Question: I used the all the codes correctly and my twitter connecting android app working fine. But when it shows up the sign in button, i clicked on this button several times but nothing happens. It loading and again coming back to the same page.!
please help me guys.! Thanks in advance..!!
My Main.java class given below :
'''
public class Main extends Activity {
// Constants
/**
* Register your here app https://dev.twitter.com/apps/new and get your
* consumer key and secret
* */
static String TWITTER_CONSUMER_KEY = "";
static String TWITTER_CONSUMER_SECRET = "";
// Preference Constants
static String PREFERENCE_NAME = "twitter_oauth";
static final String PREF_KEY_OAUTH_TOKEN = "oauth_token";
static final String PREF_KEY_OAUTH_SECRET = "oauth_token_secret";
static final String PREF_KEY_TWITTER_LOGIN = "isTwitterLogedIn";
static final String TWITTER_CALLBACK_URL = " OAuthTwitter://myTweet";
// Twitter oauth urls
static final String URL_TWITTER_AUTH = "auth_url";
static final String URL_TWITTER_OAUTH_VERIFIER = "oauth_verifier";
static final String URL_TWITTER_OAUTH_TOKEN = "oauth_token";
// Login button
Button btnLoginTwitter;
// Update status button
Button btnUpdateStatus;
// Logout button
Button btnLogoutTwitter;
// EditText for update
EditText txtUpdate;
// lbl update
TextView lblUpdate;
TextView lblUserName;
// Progress dialog
ProgressDialog pDialog;
// Twitter
private static Twitter twitter;
private static RequestToken requestToken;
// Shared Preferences
private static SharedPreferences mSharedPreferences;
// Internet Connection detector
private ConnectionDetector cd;
// Alert Dialog Manager
AlertDialogManager alert = new AlertDialogManager();
@Override
public void onCreate(Bundle savedInstanceState) {
super.onCreate(savedInstanceState);
setContentView(R.layout.main);
setRequestedOrientation(ActivityInfo.SCREEN_ORIENTATION_PORTRAIT);
cd = new ConnectionDetector(getApplicationContext());
// Check if Internet present
if (!cd.isConnectingToInternet()) {
// Internet Connection is not present
alert.showAlertDialog(Main.this, "Internet Connection Error",
"Please connect to working Internet connection", false);
// stop executing code by return
return;
}
// Check if twitter keys are set
if(TWITTER_CONSUMER_KEY.trim().length() == 0 || TWITTER_CONSUMER_SECRET.trim().length() == 0){
// Internet Connection is not present
alert.showAlertDialog(Main.this, "Twitter oAuth tokens", "Please set your twitter oauth tokens first!", false);
// stop executing code by return
return;
}
// All UI elements
btnLoginTwitter = (Button) findViewById(R.id.btnLoginTwitter);
btnUpdateStatus = (Button) findViewById(R.id.btnUpdateStatus);
btnLogoutTwitter = (Button) findViewById(R.id.btnLogoutTwitter);
txtUpdate = (EditText) findViewById(R.id.txtUpdateStatus);
lblUpdate = (TextView) findViewById(R.id.lblUpdate);
lblUserName = (TextView) findViewById(R.id.lblUserName);
// Shared Preferences
mSharedPreferences = getApplicationContext().getSharedPreferences(
"MyPref", 0);
/**
* Twitter login button click event will call loginToTwitter() function
* */
btnLoginTwitter.setOnClickListener(new View.OnClickListener() {
@Override
public void onClick(View arg0) {
// Call login twitter function
loginToTwitter();
}
});
/**
* Button click event to Update Status, will call updateTwitterStatus()
* function
* */
btnUpdateStatus.setOnClickListener(new View.OnClickListener() {
@Override
public void onClick(View v) {
// Call update status function
// Get the status from EditText
String status = txtUpdate.getText().toString();
// Check for blank text
if (status.trim().length() > 0) {
// update status
new updateTwitterStatus().execute(status);
} else {
// EditText is empty
Toast.makeText(getApplicationContext(),
"Please enter status message", Toast.LENGTH_SHORT)
.show();
}
}
});
/**
* Button click event for logout from twitter
* */
btnLogoutTwitter.setOnClickListener(new View.OnClickListener() {
@Override
public void onClick(View arg0) {
// Call logout twitter function
logoutFromTwitter();
}
});
/** This if conditions is tested once is
* redirected from twitter page. Parse the uri to get oAuth
* Verifier
* */
if (!isTwitterLoggedInAlready()) {
Uri uri = getIntent().getData();
if (uri != null && uri.toString().startsWith(TWITTER_CALLBACK_URL)) {
// oAuth verifier
String verifier = uri
.getQueryParameter(URL_TWITTER_OAUTH_VERIFIER);
try {
// Get the access token
AccessToken accessToken = twitter.getOAuthAccessToken(
requestToken, verifier);
// Shared Preferences
Editor e = mSharedPreferences.edit();
// After getting access token, access token secret
// store them in application preferences
e.putString(PREF_KEY_OAUTH_TOKEN, accessToken.getToken());
e.putString(PREF_KEY_OAUTH_SECRET,
accessToken.getTokenSecret());
// Store login status - true
e.putBoolean(PREF_KEY_TWITTER_LOGIN, true);
e.commit(); // save changes
Log.e("Twitter OAuth Token", "> " + accessToken.getToken());
// Hide login button
btnLoginTwitter.setVisibility(View.GONE);
// Show Update Twitter
lblUpdate.setVisibility(View.VISIBLE);
txtUpdate.setVisibility(View.VISIBLE);
btnUpdateStatus.setVisibility(View.VISIBLE);
btnLogoutTwitter.setVisibility(View.VISIBLE);
// Getting user details from twitter
// For now i am getting his name only
long userID = accessToken.getUserId();
User user = twitter.showUser(userID);
String username = user.getName();
// Displaying in xml ui
lblUserName.setText(Html.fromHtml("<b>Welcome " + username + "</b>"));
} catch (Exception e) {
// Check log for login errors
Log.e("Twitter Login Error", "> " + e.getMessage());
}
}
}
}
/**
* Function to login twitter
* */
private void loginToTwitter() {
// Check if already logged in
if (!isTwitterLoggedInAlready()) {
ConfigurationBuilder builder = new ConfigurationBuilder();
builder.setOAuthConsumerKey(TWITTER_CONSUMER_KEY);
builder.setOAuthConsumerSecret(TWITTER_CONSUMER_SECRET);
Configuration configuration = builder.build();
TwitterFactory factory = new TwitterFactory(configuration);
twitter = factory.getInstance();
try {
requestToken = twitter
.getOAuthRequestToken(TWITTER_CALLBACK_URL);
this.startActivity(new Intent(Intent.ACTION_VIEW, Uri
.parse(requestToken.getAuthenticationURL())));
} catch (TwitterException e) {
e.printStackTrace();
}
} else {
// user already logged into twitter
Toast.makeText(getApplicationContext(),
"Already Logged into twitter", Toast.LENGTH_LONG).show();
}
}
/**
* Function to update status
* */
class updateTwitterStatus extends AsyncTask<String, String, String> {
/**
* Before starting background thread Show Progress Dialog
* */
@Override
protected void onPreExecute() {
super.onPreExecute();
pDialog = new ProgressDialog(Main.this);
pDialog.setMessage("Updating to twitter...");
pDialog.setIndeterminate(false);
pDialog.setCancelable(false);
pDialog.show();
}
/**
* getting Places JSON
* */
protected String doInBackground(String... args) {
Log.d("Tweet Text", "> " + args[0]);
String status = args[0];
try {
ConfigurationBuilder builder = new ConfigurationBuilder();
builder.setOAuthConsumerKey(TWITTER_CONSUMER_KEY);
builder.setOAuthConsumerSecret(TWITTER_CONSUMER_SECRET);
// Access Token
String access_token = mSharedPreferences.getString(PREF_KEY_OAUTH_TOKEN, "");
// Access Token Secret
String access_token_secret = mSharedPreferences.getString(PREF_KEY_OAUTH_SECRET, "");
AccessToken accessToken = new AccessToken(access_token, access_token_secret);
Twitter twitter = new TwitterFactory(builder.build()).getInstance(accessToken);
// Update status
twitter4j.Status response = twitter.updateStatus(status);
Log.d("Status", "> " + response.getText());
} catch (TwitterException e) {
// Error in updating status
Log.d("Twitter Update Error", e.getMessage());
}
return null;
}
/**
* After completing background task Dismiss the progress dialog and show
* the data in UI Always use runOnUiThread(new Runnable()) to update UI
* from background thread, otherwise you will get error
* **/
protected void onPostExecute(String file_url) {
// dismiss the dialog after getting all products
pDialog.dismiss();
// updating UI from Background Thread
runOnUiThread(new Runnable() {
@Override
public void run() {
Toast.makeText(getApplicationContext(),
"Status tweeted successfully", Toast.LENGTH_SHORT)
.show();
// Clearing EditText field
txtUpdate.setText("");
}
});
}
}
/**
* Function to logout from twitter
* It will just clear the application shared preferences
* */
private void logoutFromTwitter() {
// Clear the shared preferences
Editor e = mSharedPreferences.edit();
e.remove(PREF_KEY_OAUTH_TOKEN);
e.remove(PREF_KEY_OAUTH_SECRET);
e.remove(PREF_KEY_TWITTER_LOGIN);
e.commit();
// After this take the appropriate action
// I am showing the hiding/showing buttons again
// You might not needed this code
btnLogoutTwitter.setVisibility(View.GONE);
btnUpdateStatus.setVisibility(View.GONE);
txtUpdate.setVisibility(View.GONE);
lblUpdate.setVisibility(View.GONE);
lblUserName.setText("");
lblUserName.setVisibility(View.GONE);
btnLoginTwitter.setVisibility(View.VISIBLE);
}
/**
* Check user already logged in your application using twitter Login flag is
* fetched from Shared Preferences
* */
private boolean isTwitterLoggedInAlready() {
// return twitter login status from Shared Preferences
return mSharedPreferences.getBoolean(PREF_KEY_TWITTER_LOGIN, false);
}
protected void onResume() {
super.onResume();
}
'''
The image given below.

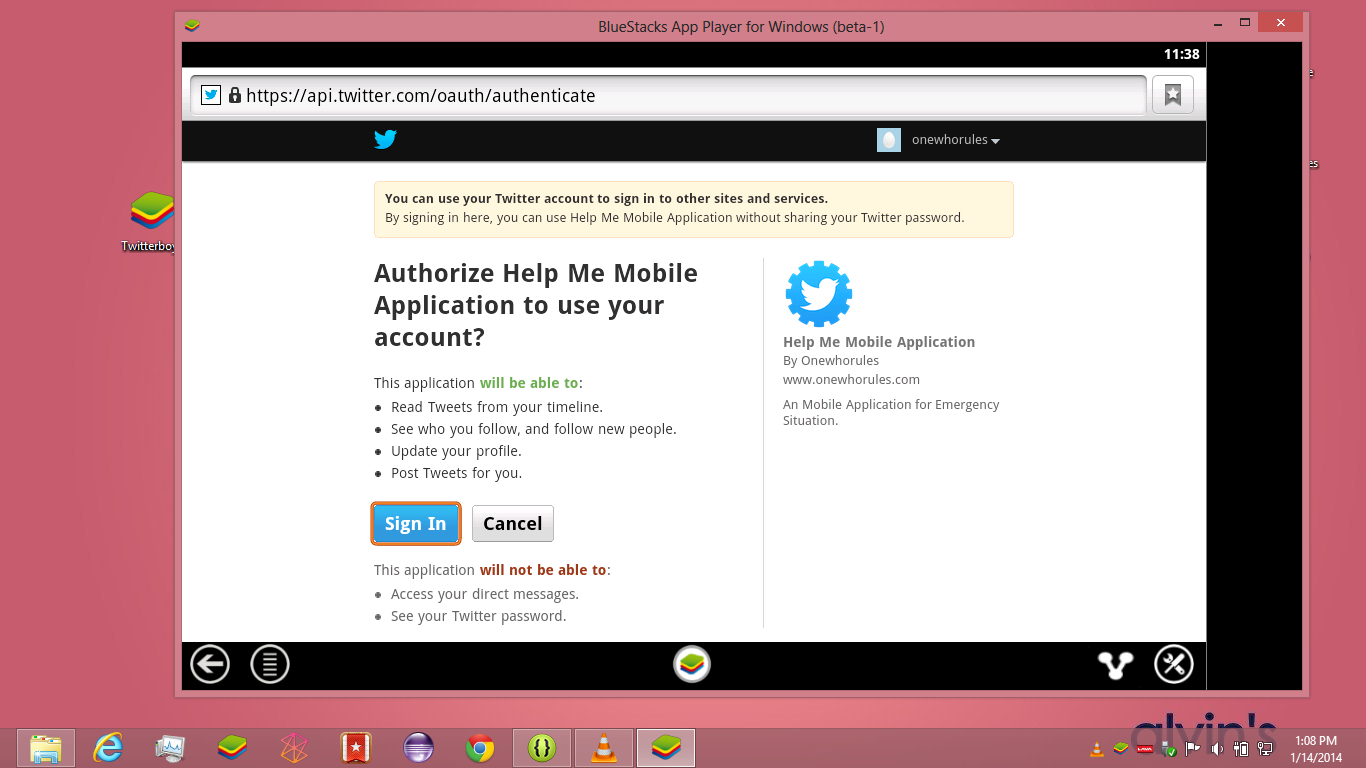
Answer: Check your DDMS, you should have 'android.os.NetworkOnMainThreadException' exception in your app. That is because 'requestToken = twitter.getOAuthRequestToken(TWITTER_CALLBACK_URL);' issued a http request on main UI thread. You should implement a AsyncTask class to handle the request.
AsyncTask class DOC: <URL>